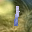
Label: 1